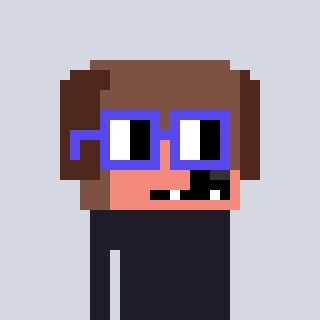
a pixel art character with square blue glasses, a dog-shaped head and a bege-colored body on a cool background